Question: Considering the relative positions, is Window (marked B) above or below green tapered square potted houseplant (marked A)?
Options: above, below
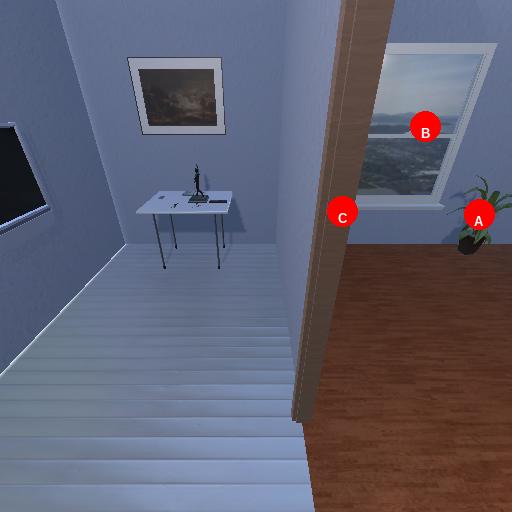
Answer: above